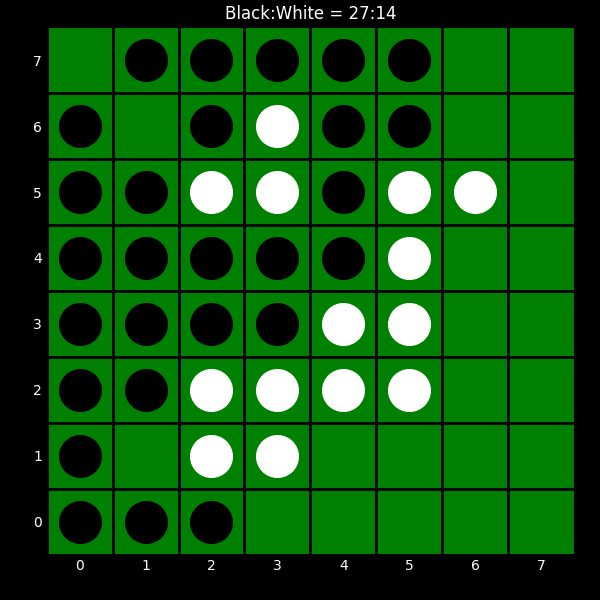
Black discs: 27
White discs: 14